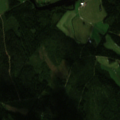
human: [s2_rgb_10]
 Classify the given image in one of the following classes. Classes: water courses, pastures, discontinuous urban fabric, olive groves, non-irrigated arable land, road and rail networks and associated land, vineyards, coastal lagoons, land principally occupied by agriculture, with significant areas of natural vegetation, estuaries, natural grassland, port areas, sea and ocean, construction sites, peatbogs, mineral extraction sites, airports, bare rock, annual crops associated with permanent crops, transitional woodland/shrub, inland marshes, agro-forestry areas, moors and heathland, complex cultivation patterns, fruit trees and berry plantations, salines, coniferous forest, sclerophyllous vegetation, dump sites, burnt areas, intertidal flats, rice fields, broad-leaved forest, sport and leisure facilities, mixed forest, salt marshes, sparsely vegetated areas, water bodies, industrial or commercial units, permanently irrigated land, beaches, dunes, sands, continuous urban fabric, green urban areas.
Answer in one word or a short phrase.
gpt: non-irrigated arable land, land principally occupied by agriculture, with significant areas of natural vegetation, coniferous forest, mixed forest